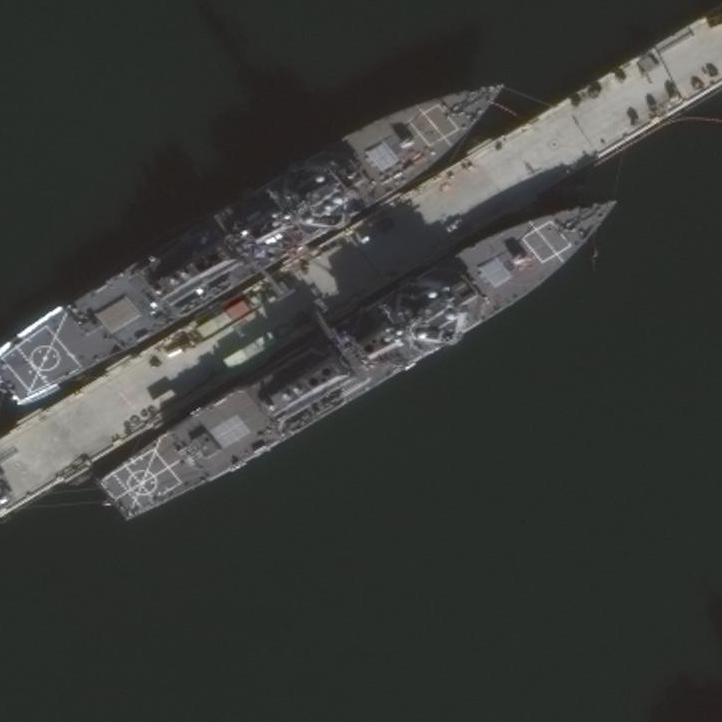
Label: destroyer